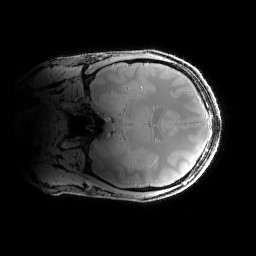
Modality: PDw
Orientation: coronal
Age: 29
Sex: male
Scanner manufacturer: siemens
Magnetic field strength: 6.98 T
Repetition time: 1.3 s
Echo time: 0.00231 s